Frequency: 90000
Velocity: 0,279
Power: 21,8
Pulse duration: 0,0000001
Pass count: 1
Magnification: 10
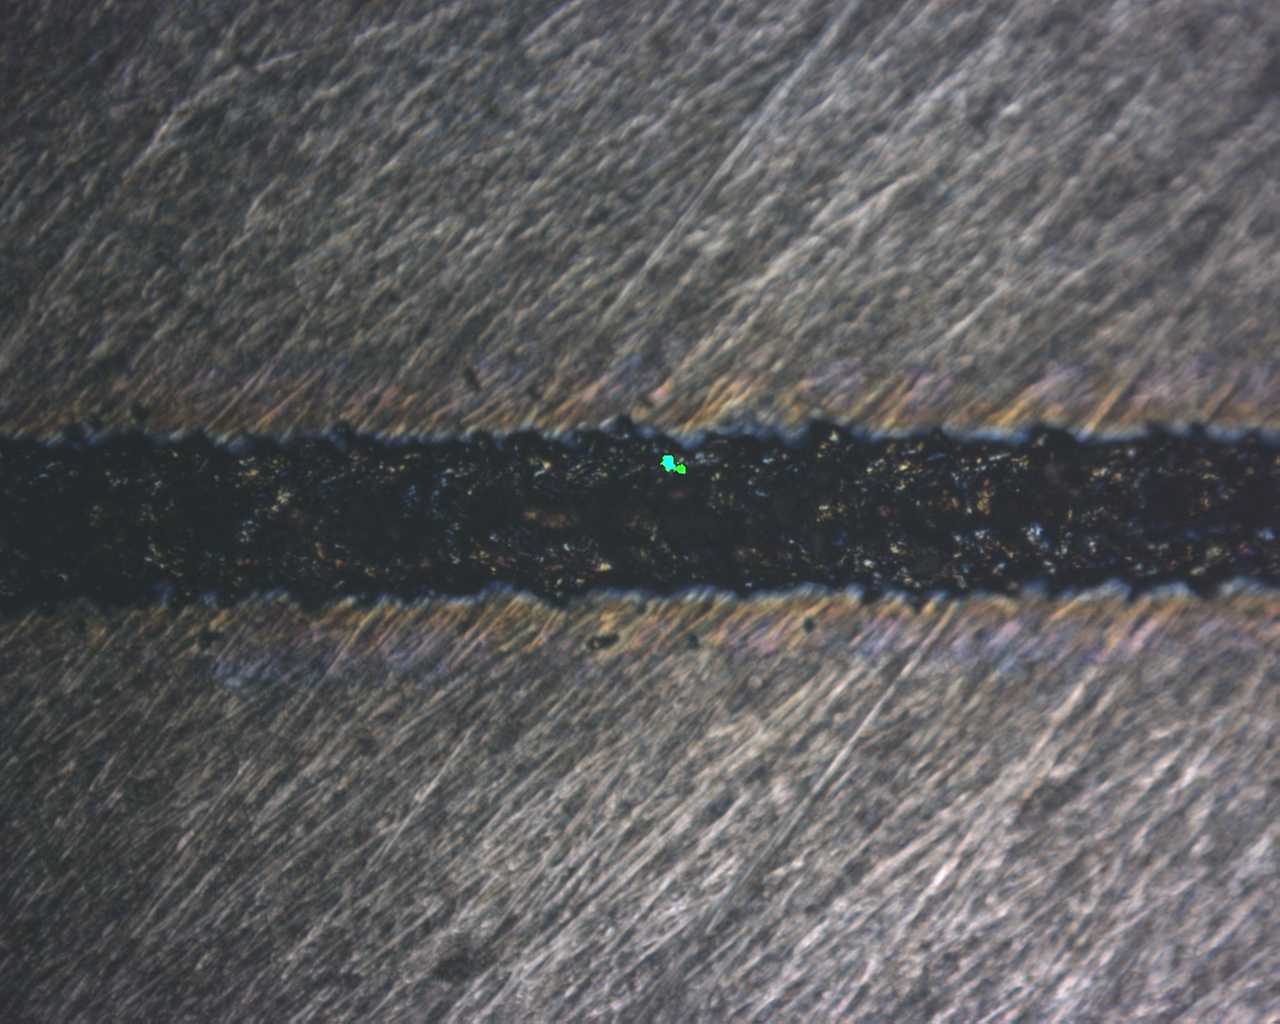
Measured width: 141.862
Other width: 50.8871